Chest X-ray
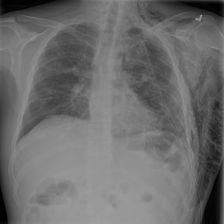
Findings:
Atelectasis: negative
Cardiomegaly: negative
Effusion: negative
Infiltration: negative
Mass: negative
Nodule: negative
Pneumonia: negative
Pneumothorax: positive
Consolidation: negative
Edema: negative
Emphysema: positive
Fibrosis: negative
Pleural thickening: negative
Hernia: negative